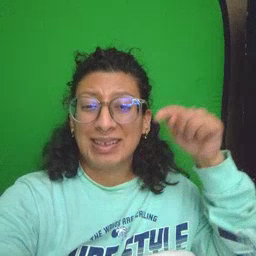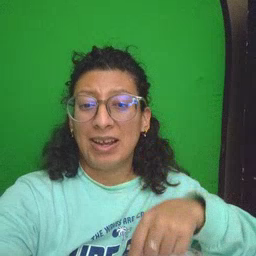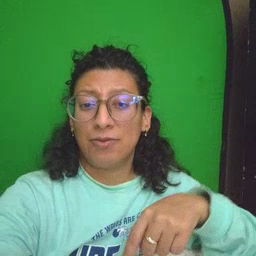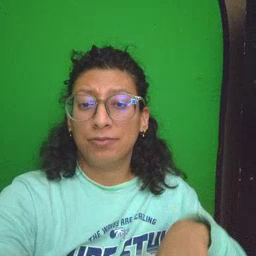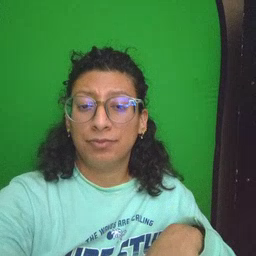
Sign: down